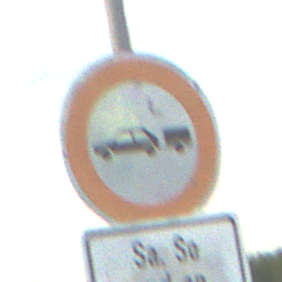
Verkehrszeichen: VerbotPersonenkraftwagenMitAnhaenger
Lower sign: ZeitangabenMitBeschraenkungAufWochentage9
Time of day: SunriseSunset
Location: Outdoor (RoadRail)
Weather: PartlyCloudy
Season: NotSpecified
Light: Natural